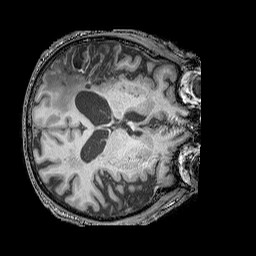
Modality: T1w
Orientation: axial
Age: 75
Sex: male
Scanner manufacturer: siemens
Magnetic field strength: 3 T
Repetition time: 2.25 s
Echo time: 0.00411 s